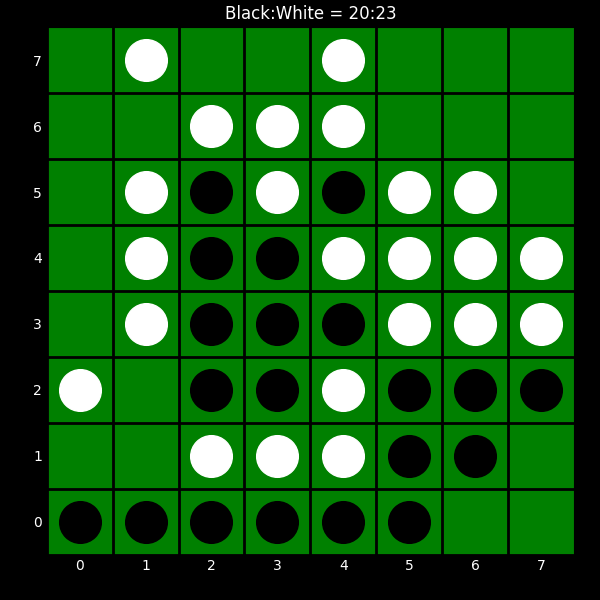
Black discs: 20
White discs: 23